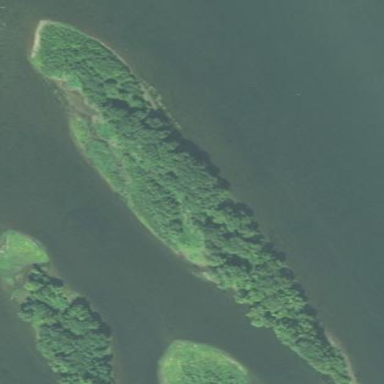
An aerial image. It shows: Island covered with woodland.